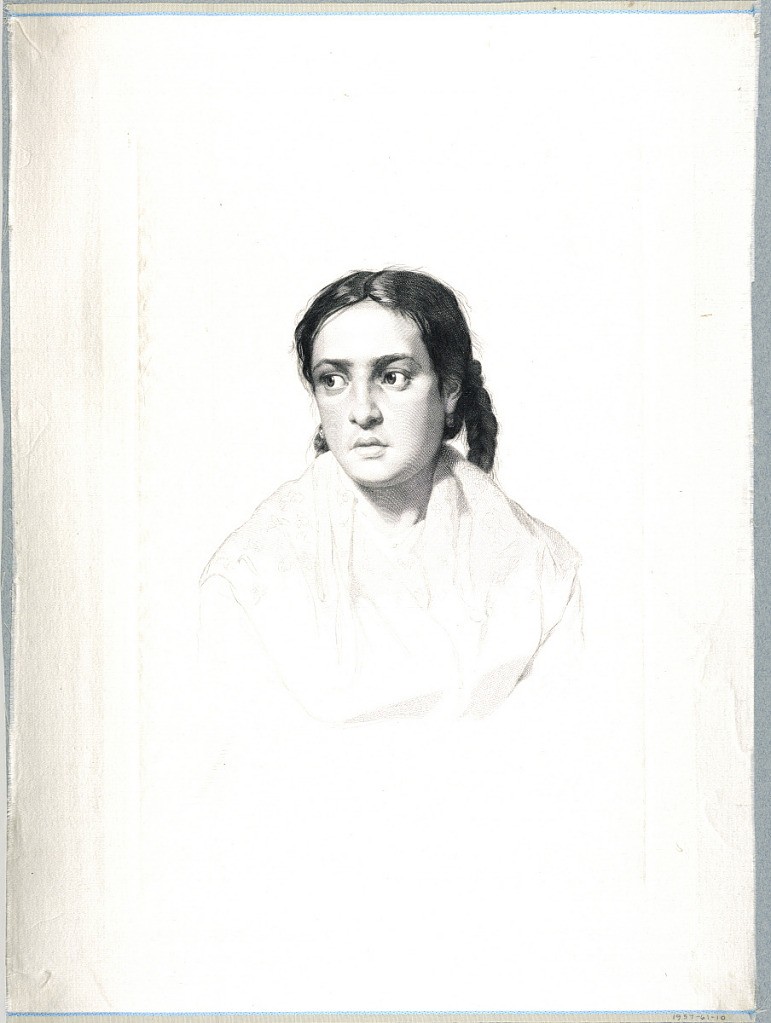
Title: Assunta
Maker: Hans Meyer, German, active in Italy, 1846 - 1919
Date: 1871
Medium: Etching in dark brown ink on white satin
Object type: Print
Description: Bust portrait of an Italian peasant girl, seen frontally. She wears her hair long down the back in a pigtail, and looks to the left.